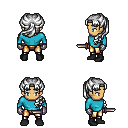
a pixel art fantasy rpg character, male body template, human, tanned skin, teal long-sleeve shirt, gold greaves, white princess hairstyle, metal gloves, black shoes, dagger, four views (front, back, left, right), 2x2 character sprite sheet, small pixel art, hard edges, no anti-aliasing